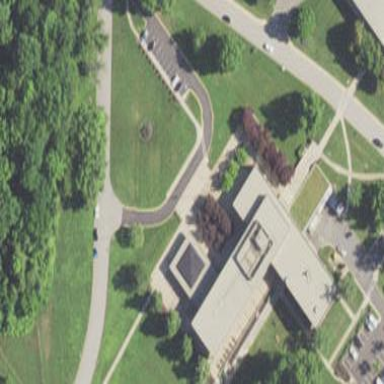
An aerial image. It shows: Office building.